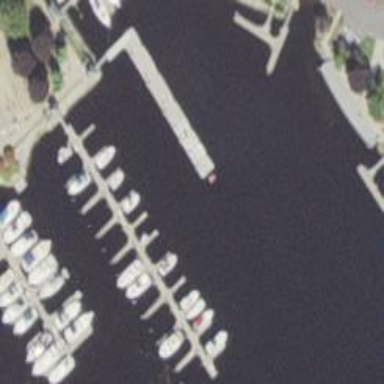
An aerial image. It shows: Man-made pier.